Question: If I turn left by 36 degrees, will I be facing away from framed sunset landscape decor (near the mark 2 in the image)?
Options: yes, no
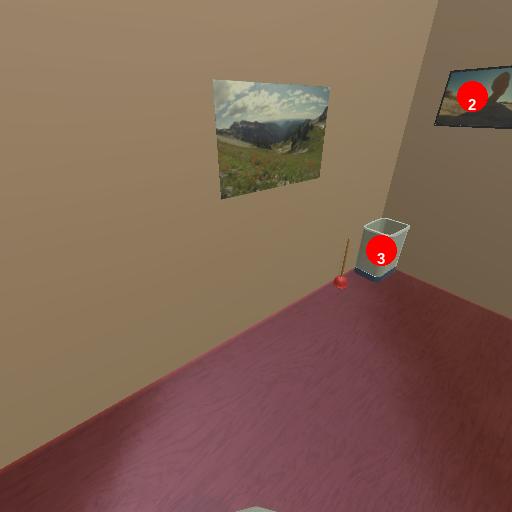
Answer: yes